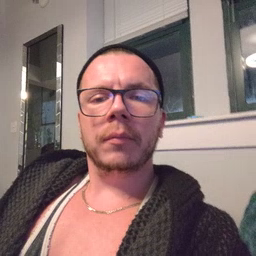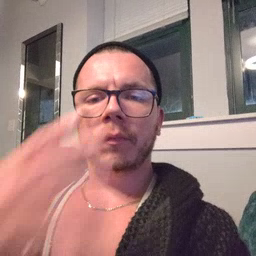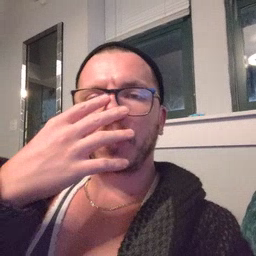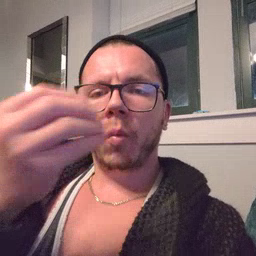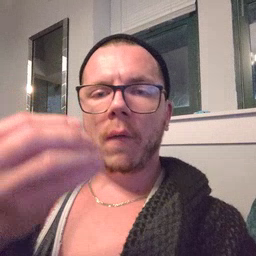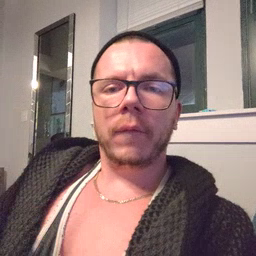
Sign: wolf